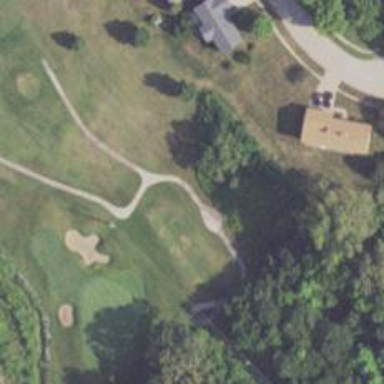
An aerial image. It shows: Path for both road and golf.